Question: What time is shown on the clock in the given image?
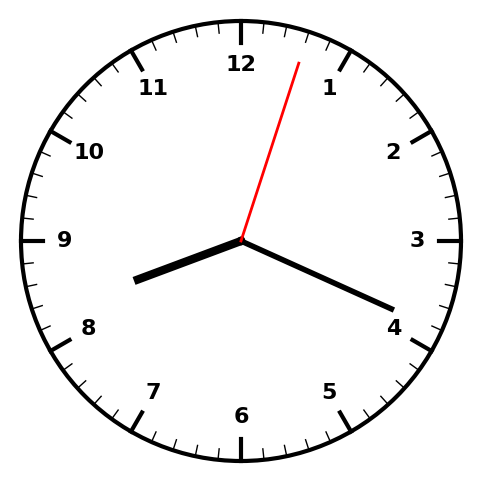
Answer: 08:19:03